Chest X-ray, AP view. Patient: 31 years old, sex M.
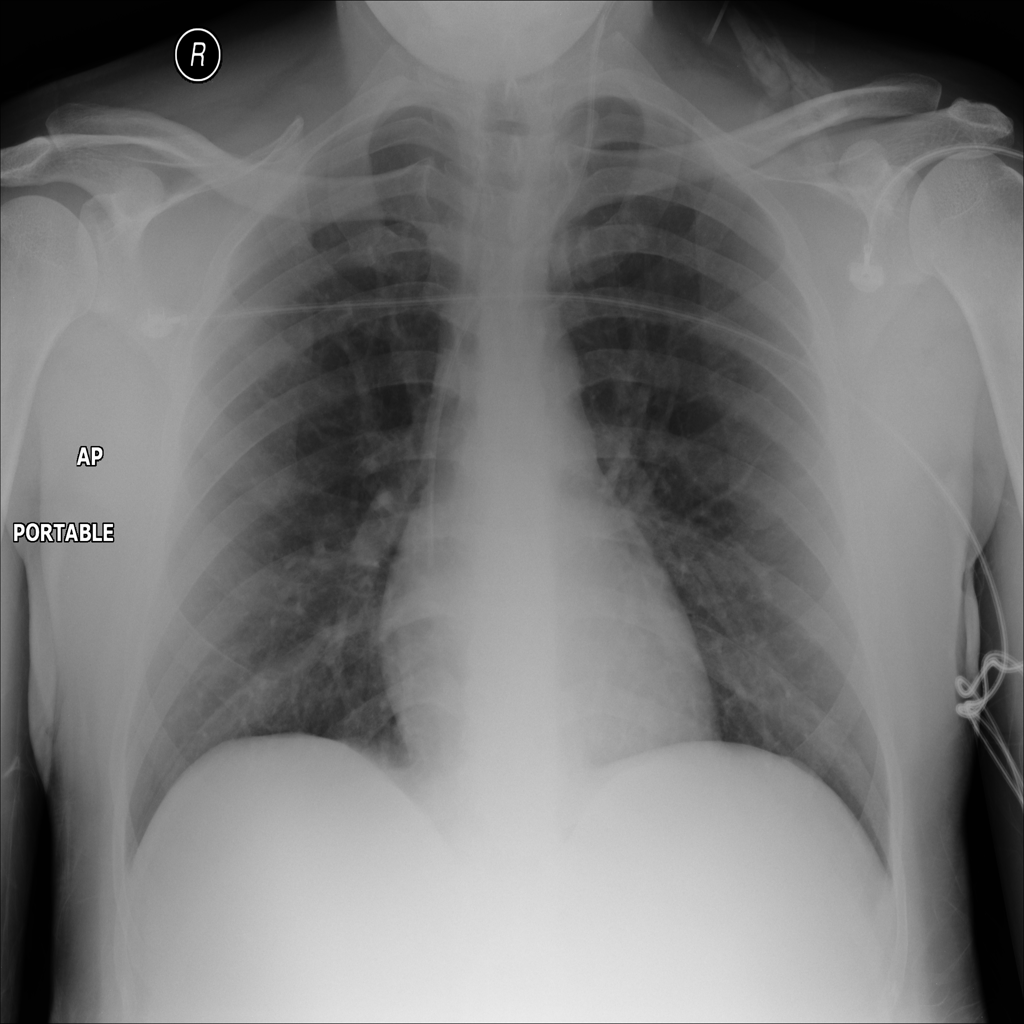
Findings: No Finding